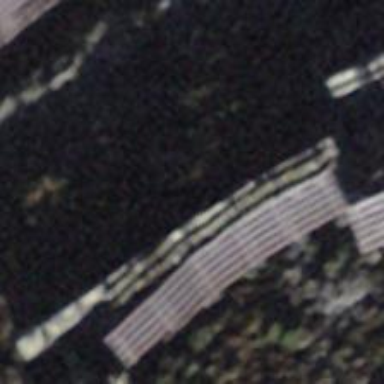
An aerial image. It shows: Retaining wall.